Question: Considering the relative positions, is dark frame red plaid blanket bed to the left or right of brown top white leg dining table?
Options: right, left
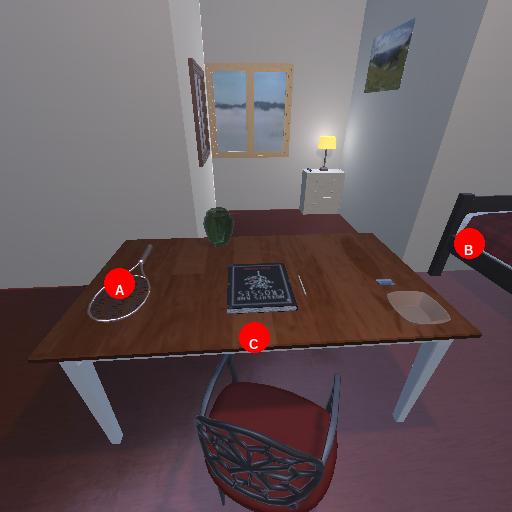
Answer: right